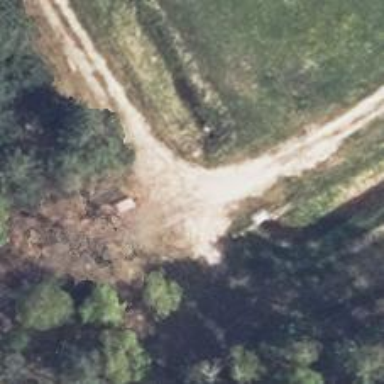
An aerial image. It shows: Hunting stand.